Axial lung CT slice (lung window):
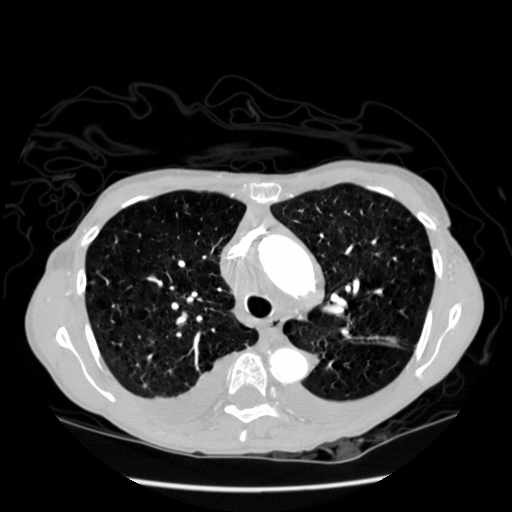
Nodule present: no